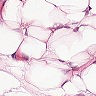
Metastatic tissue present: yes